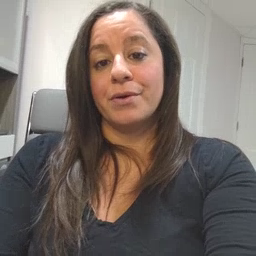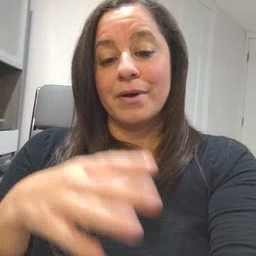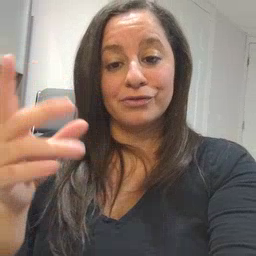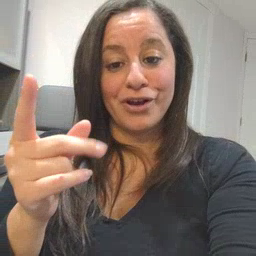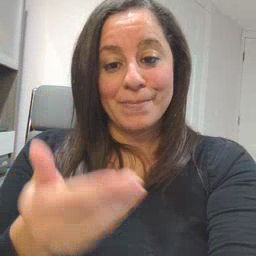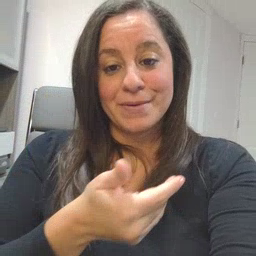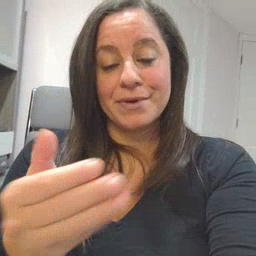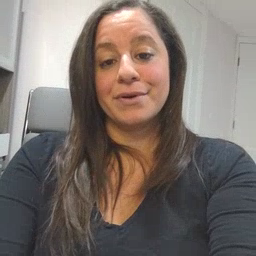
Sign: puppy